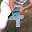
Label: 4